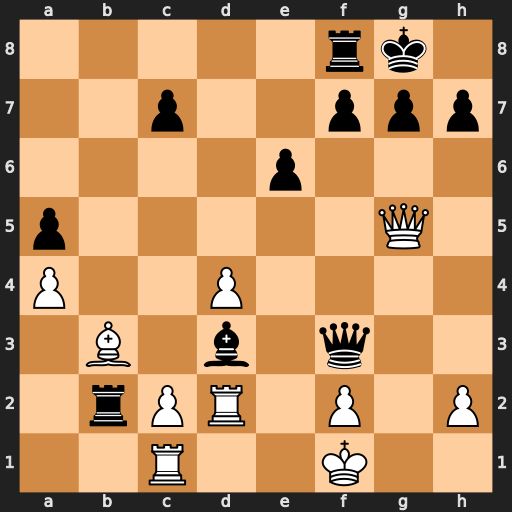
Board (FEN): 5rk1/2p2ppp/4p3/p5Q1/P2P4/1B1b1q2/1rPR1P1P/2R2K2
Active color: w
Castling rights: -
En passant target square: -
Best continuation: Rxd3